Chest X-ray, PA view. Patient: 42 years old, sex F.
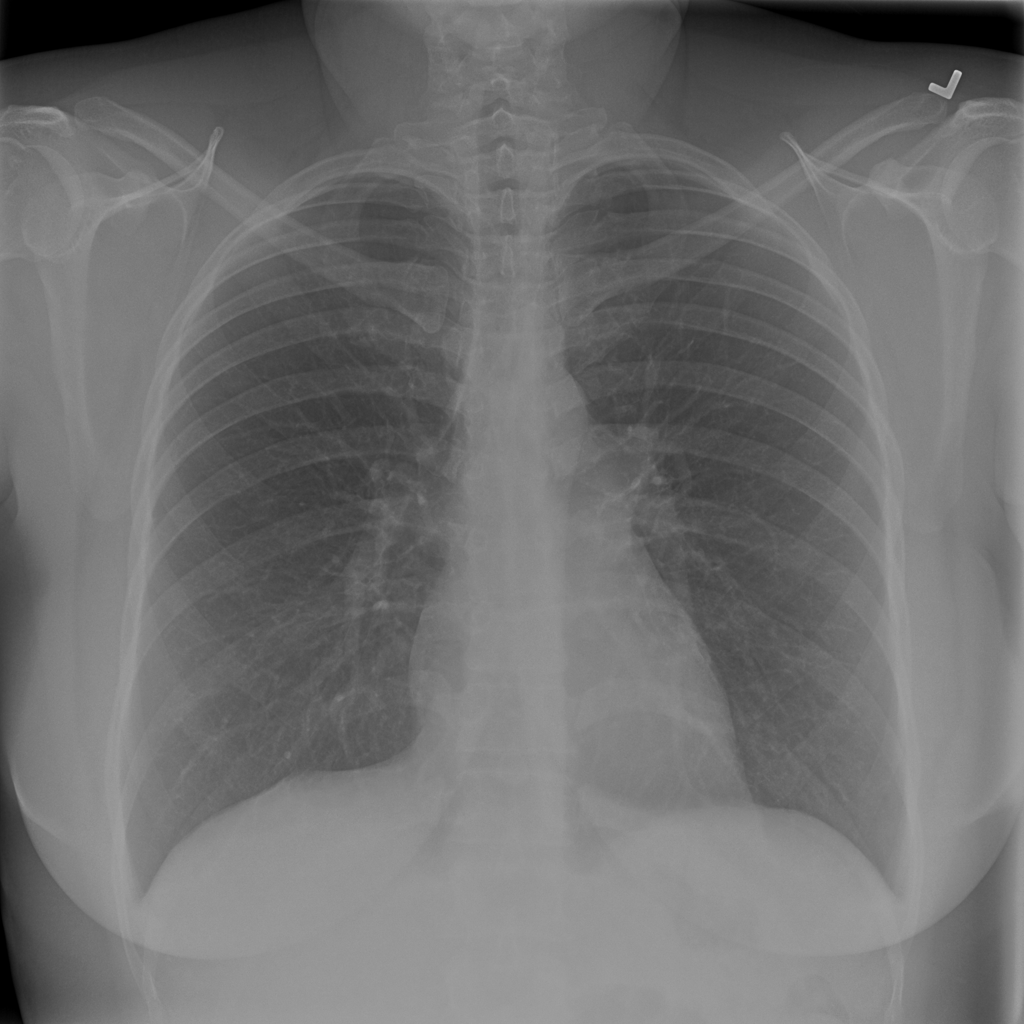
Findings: No Finding